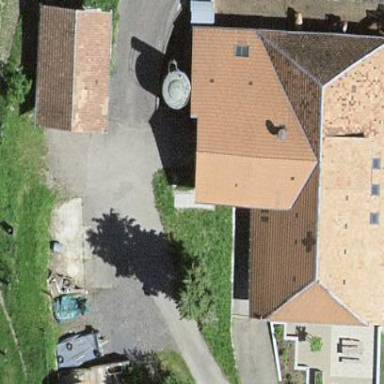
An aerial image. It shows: Farm building.